Interaction volume radius: 5 \u00c5
Interaction volume height: 25 \u00c5
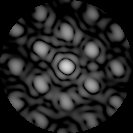
Disorder parameter: 0.3954